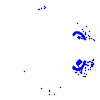
Particle: electron